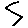
Label: zigzag